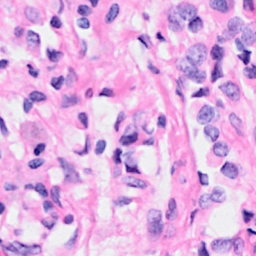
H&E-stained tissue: Breast